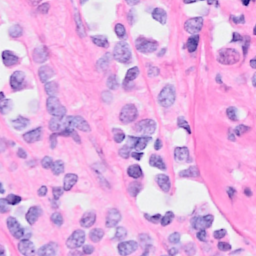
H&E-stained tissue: Breast